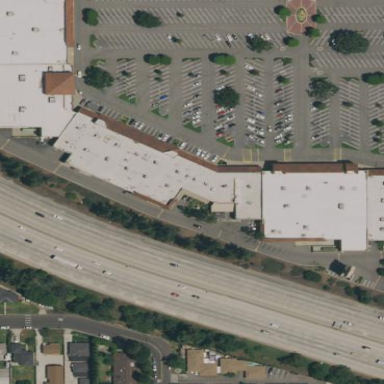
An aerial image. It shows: Retail building.